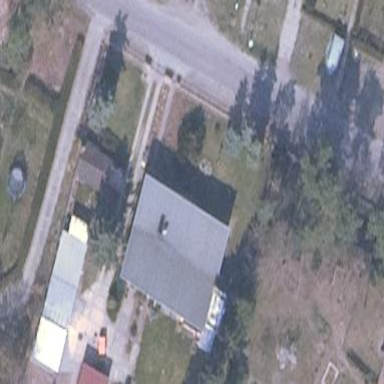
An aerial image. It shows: Simple and straightforward house.